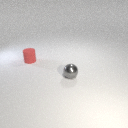
small gray metal sphere to the right of small red rubber cylinder